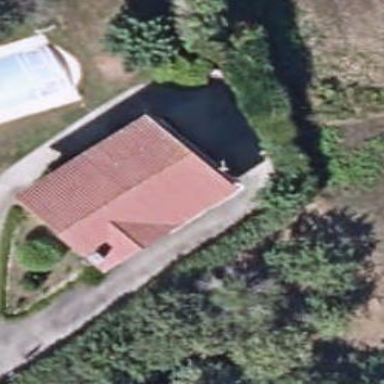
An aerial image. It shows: Simple and straightforward house.